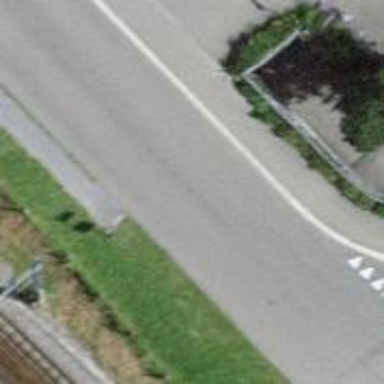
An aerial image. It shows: Public transport stop position.